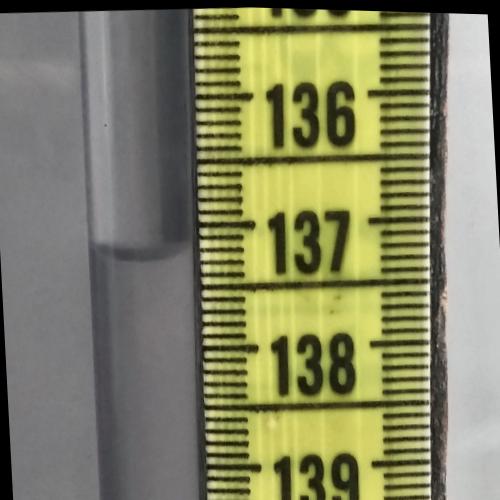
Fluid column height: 137.3 cm